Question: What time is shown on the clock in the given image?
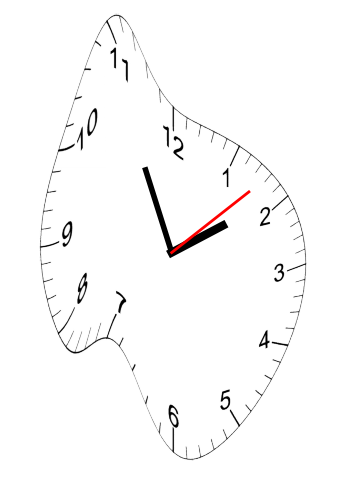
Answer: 01:55:08